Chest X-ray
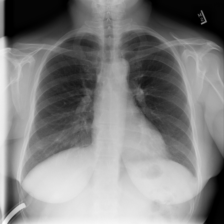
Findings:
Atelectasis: negative
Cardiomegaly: negative
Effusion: negative
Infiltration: negative
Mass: negative
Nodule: negative
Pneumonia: negative
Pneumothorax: negative
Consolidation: negative
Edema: negative
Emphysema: negative
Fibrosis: negative
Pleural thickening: negative
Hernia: negative